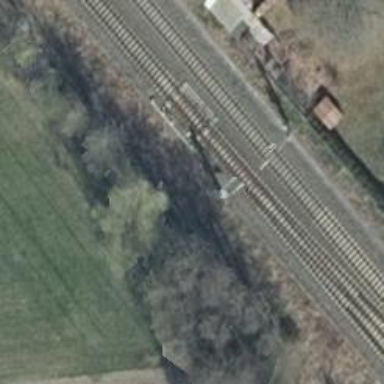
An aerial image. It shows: Milestone along the railway with catenary mast.